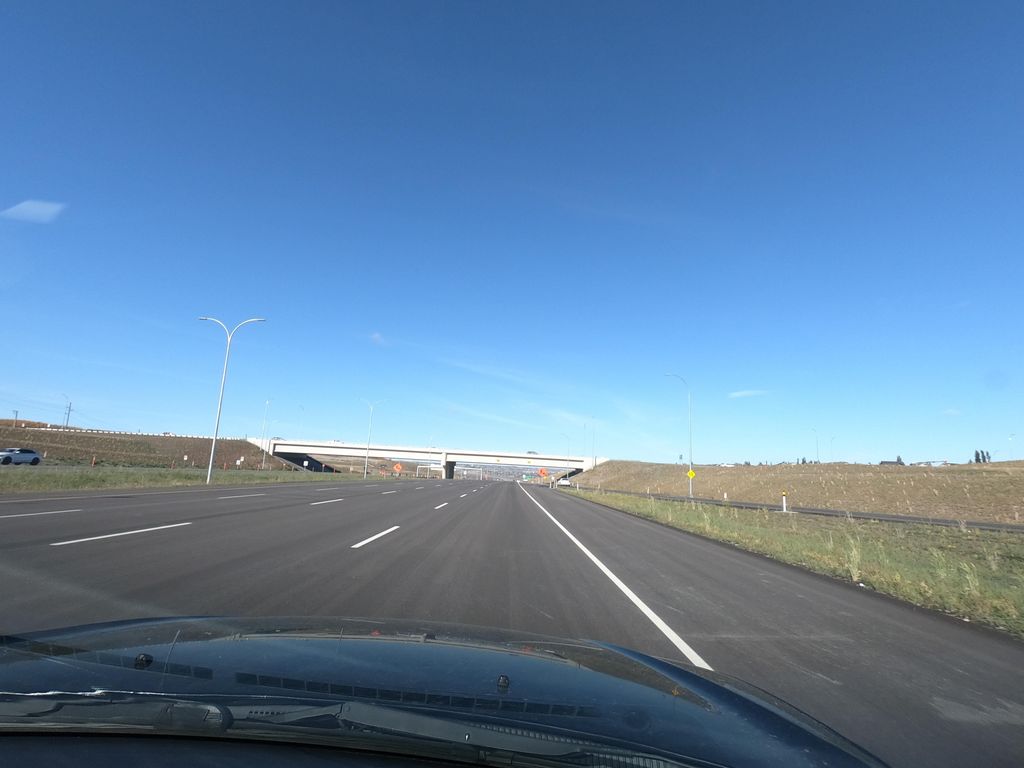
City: calgary